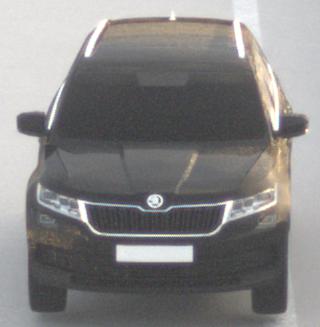
Make: Skoda
Model: Kodiaq 1.4 TSI
Detailed model: Kodiaq
Model produced from: 2017/03
Model produced until: 2018/05
Doors: 5
Color: black
Road condition: dry road
Daytime: sunrise or sunset
Contrast: low contrast